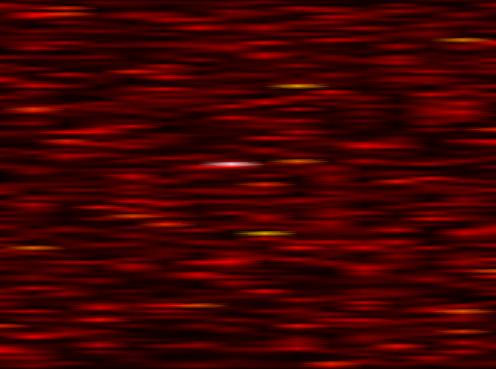
Label: UFMC